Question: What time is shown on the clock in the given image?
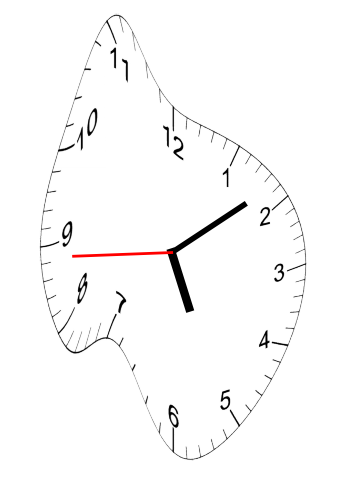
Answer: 05:08:44